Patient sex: F
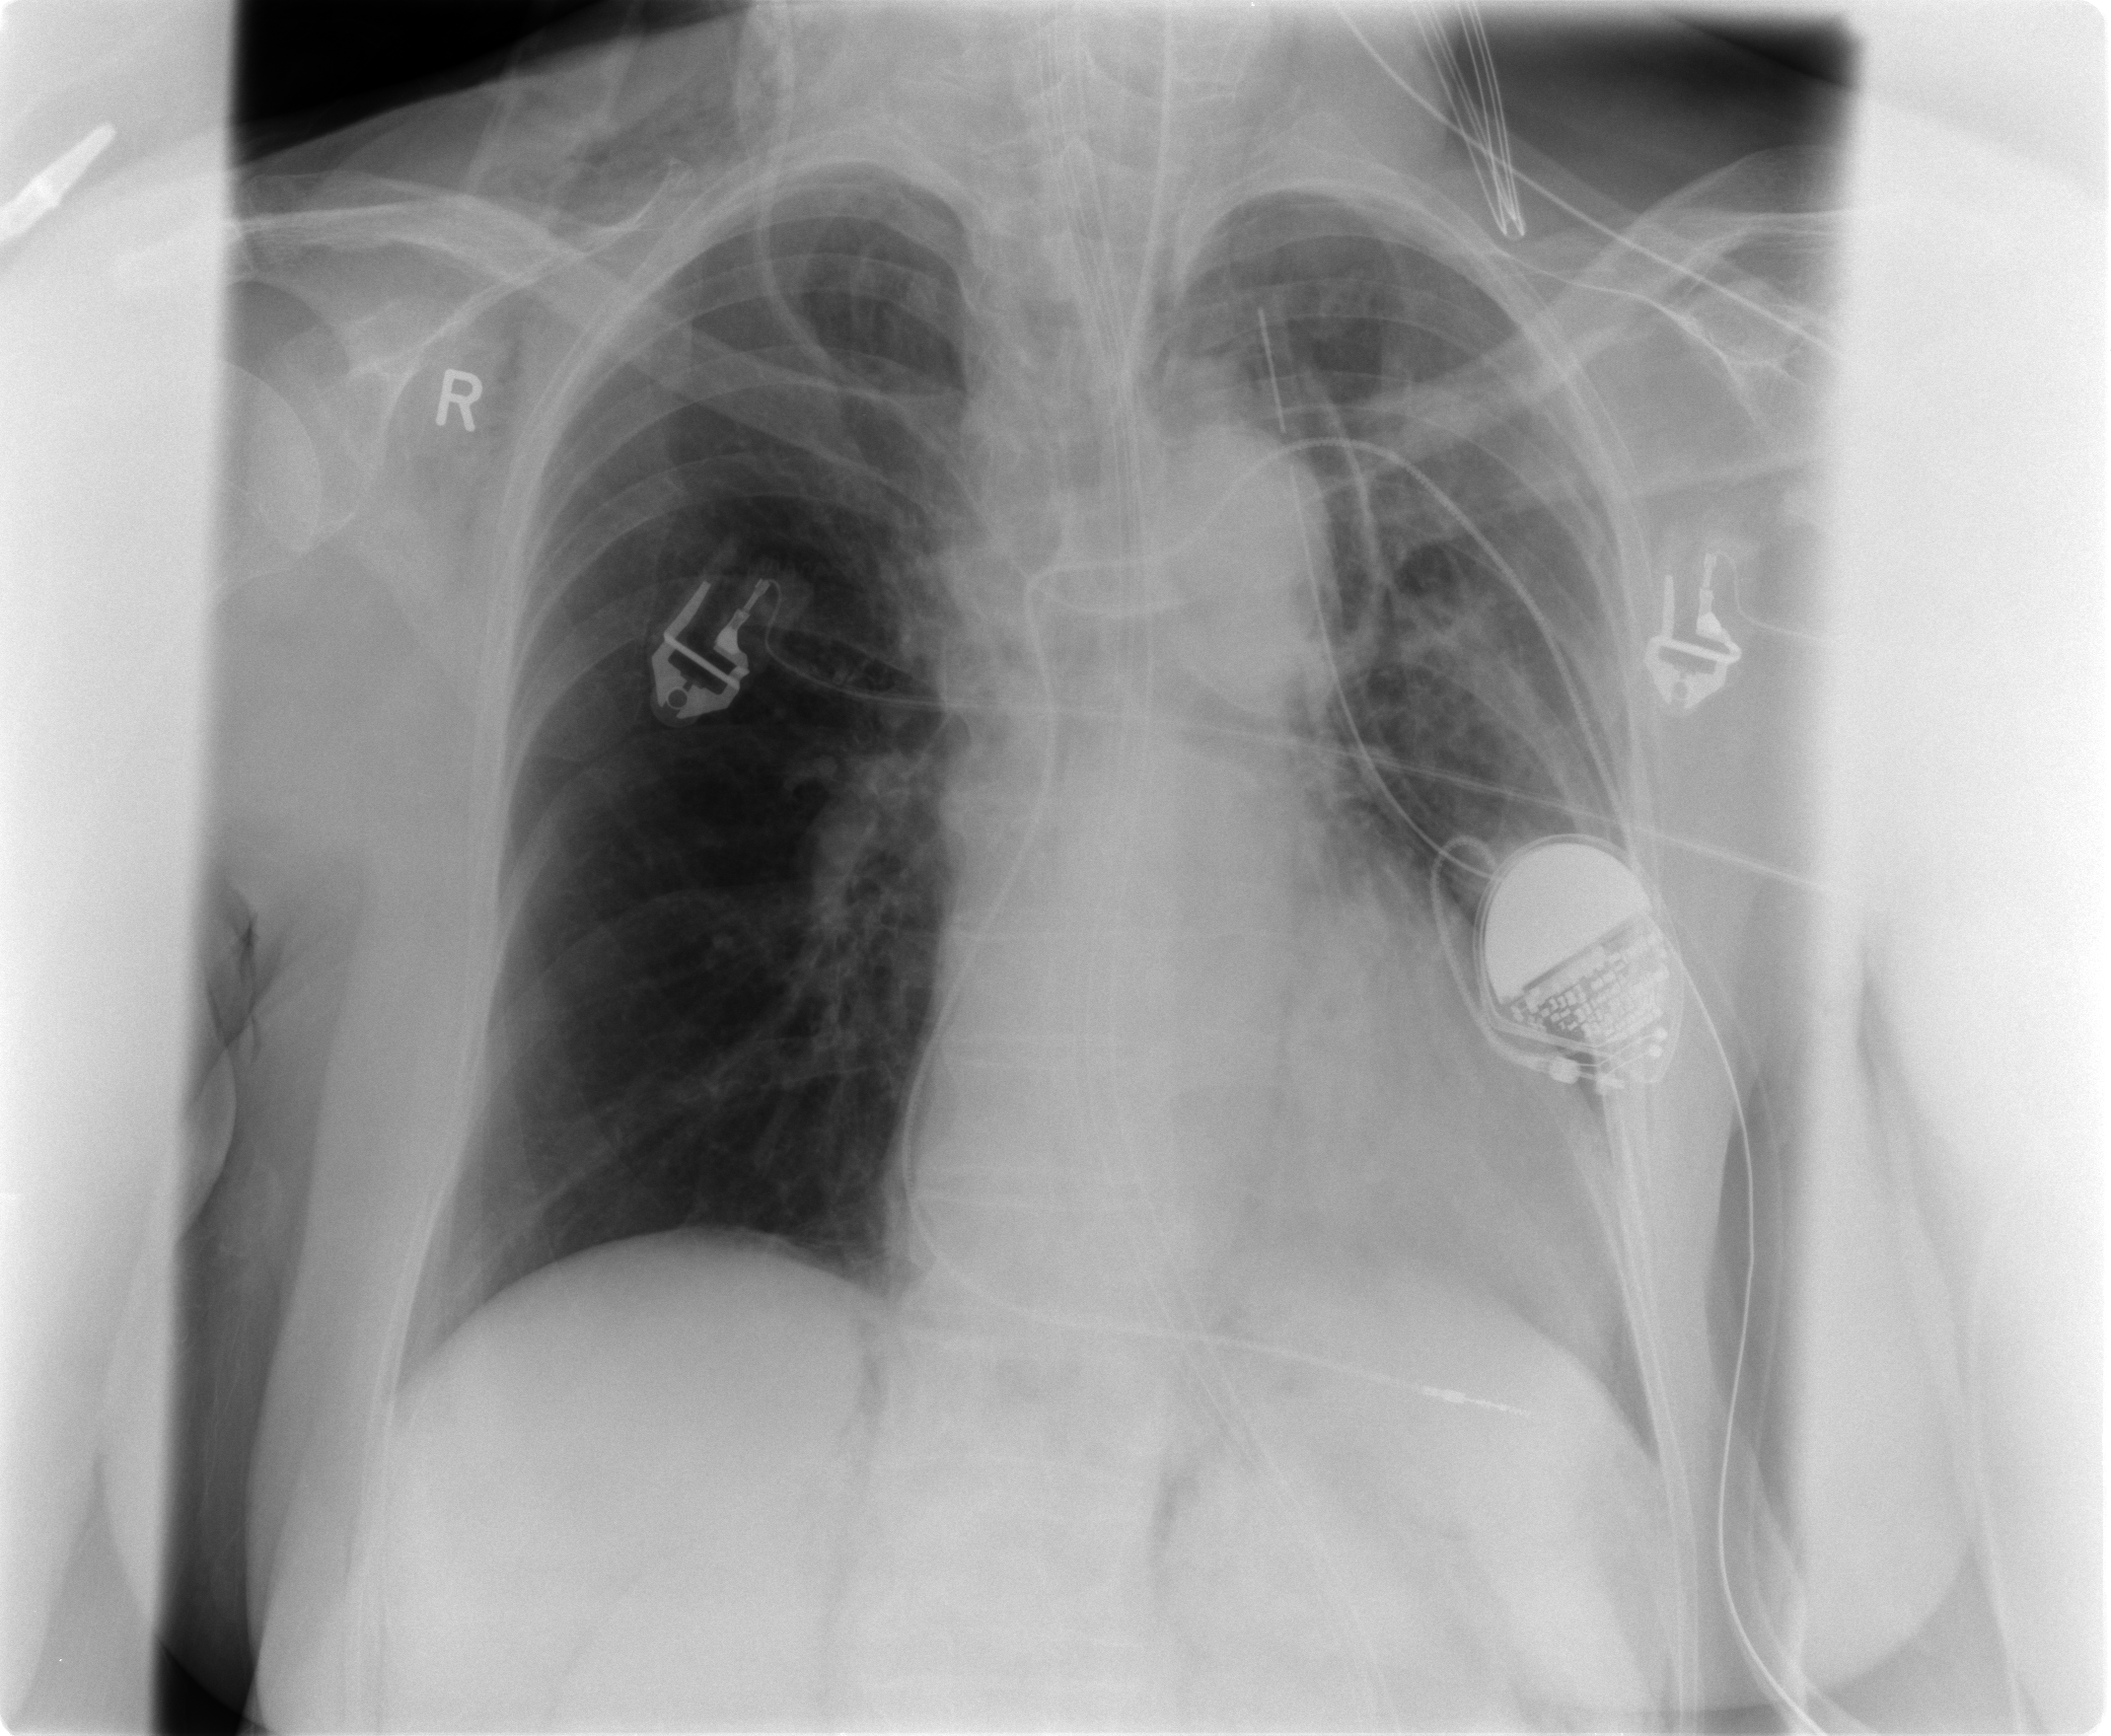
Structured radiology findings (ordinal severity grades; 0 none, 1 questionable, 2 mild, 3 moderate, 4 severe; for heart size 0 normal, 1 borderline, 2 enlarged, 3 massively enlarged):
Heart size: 2
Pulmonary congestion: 0
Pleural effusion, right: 0
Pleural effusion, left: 0
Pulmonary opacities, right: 0
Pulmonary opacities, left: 2
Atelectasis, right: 0
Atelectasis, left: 2